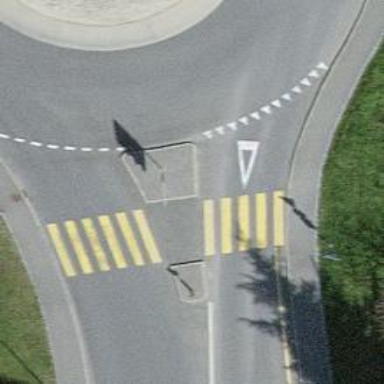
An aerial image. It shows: Zebra crossing with pedestrian island.